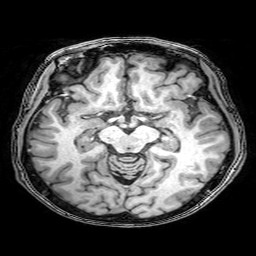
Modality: T1w
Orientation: coronal
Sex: female
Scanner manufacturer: philips
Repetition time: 0.008167 s
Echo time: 0.00374 s